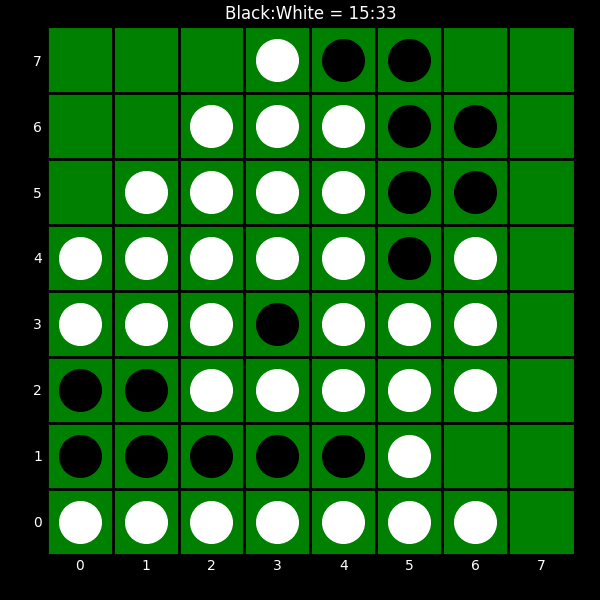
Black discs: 15
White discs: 33